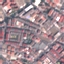
Land use / land cover: Residential